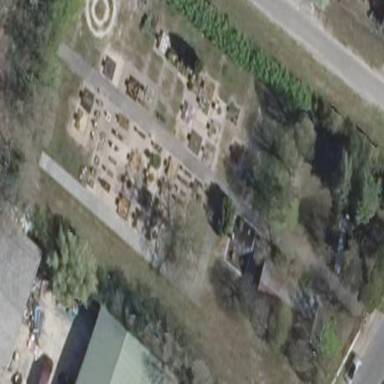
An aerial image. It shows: Cemetery.